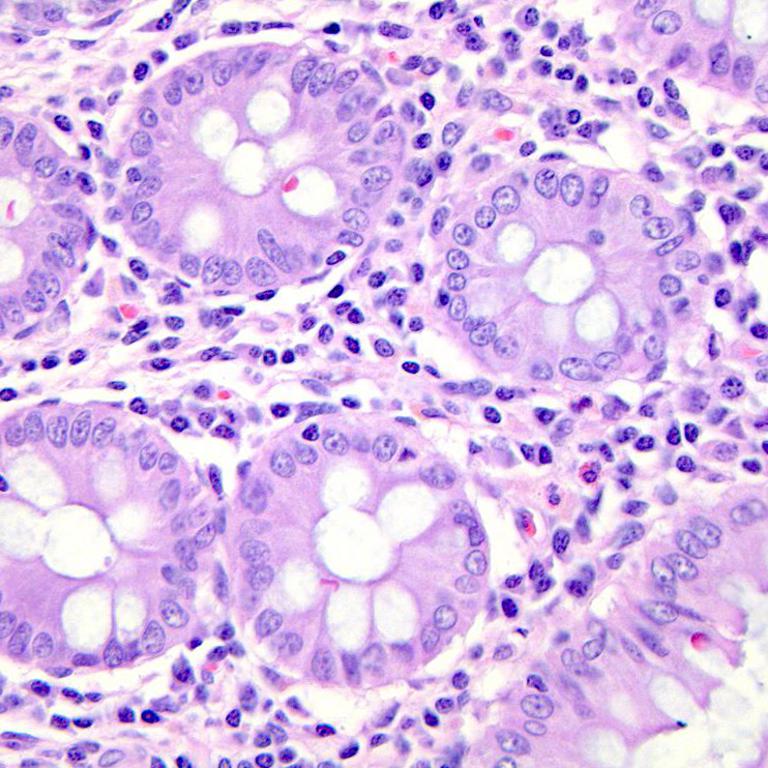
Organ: colon
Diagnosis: benign